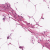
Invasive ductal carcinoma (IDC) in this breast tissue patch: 1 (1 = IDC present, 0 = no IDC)